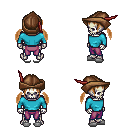
a pixel art fantasy rpg character, male body template, skeleton, teal long-sleeve shirt, magenta pants, brown twin-tailed hairstyle, leather cap, white slippers, four views (front, back, left, right), 2x2 character sprite sheet, small pixel art, hard edges, no anti-aliasing